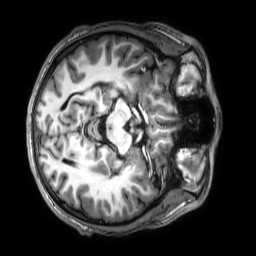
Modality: T1w
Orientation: axial
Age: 25
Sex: male
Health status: healthy
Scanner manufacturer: philips
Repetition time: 0.009 s
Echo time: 0.004 s